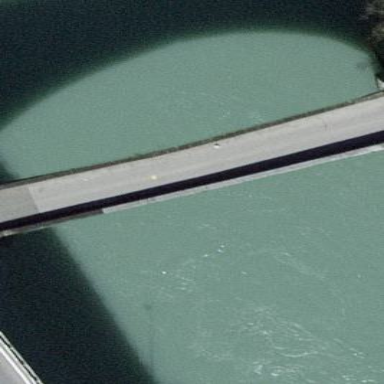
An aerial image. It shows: Man-made bridge.